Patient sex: F
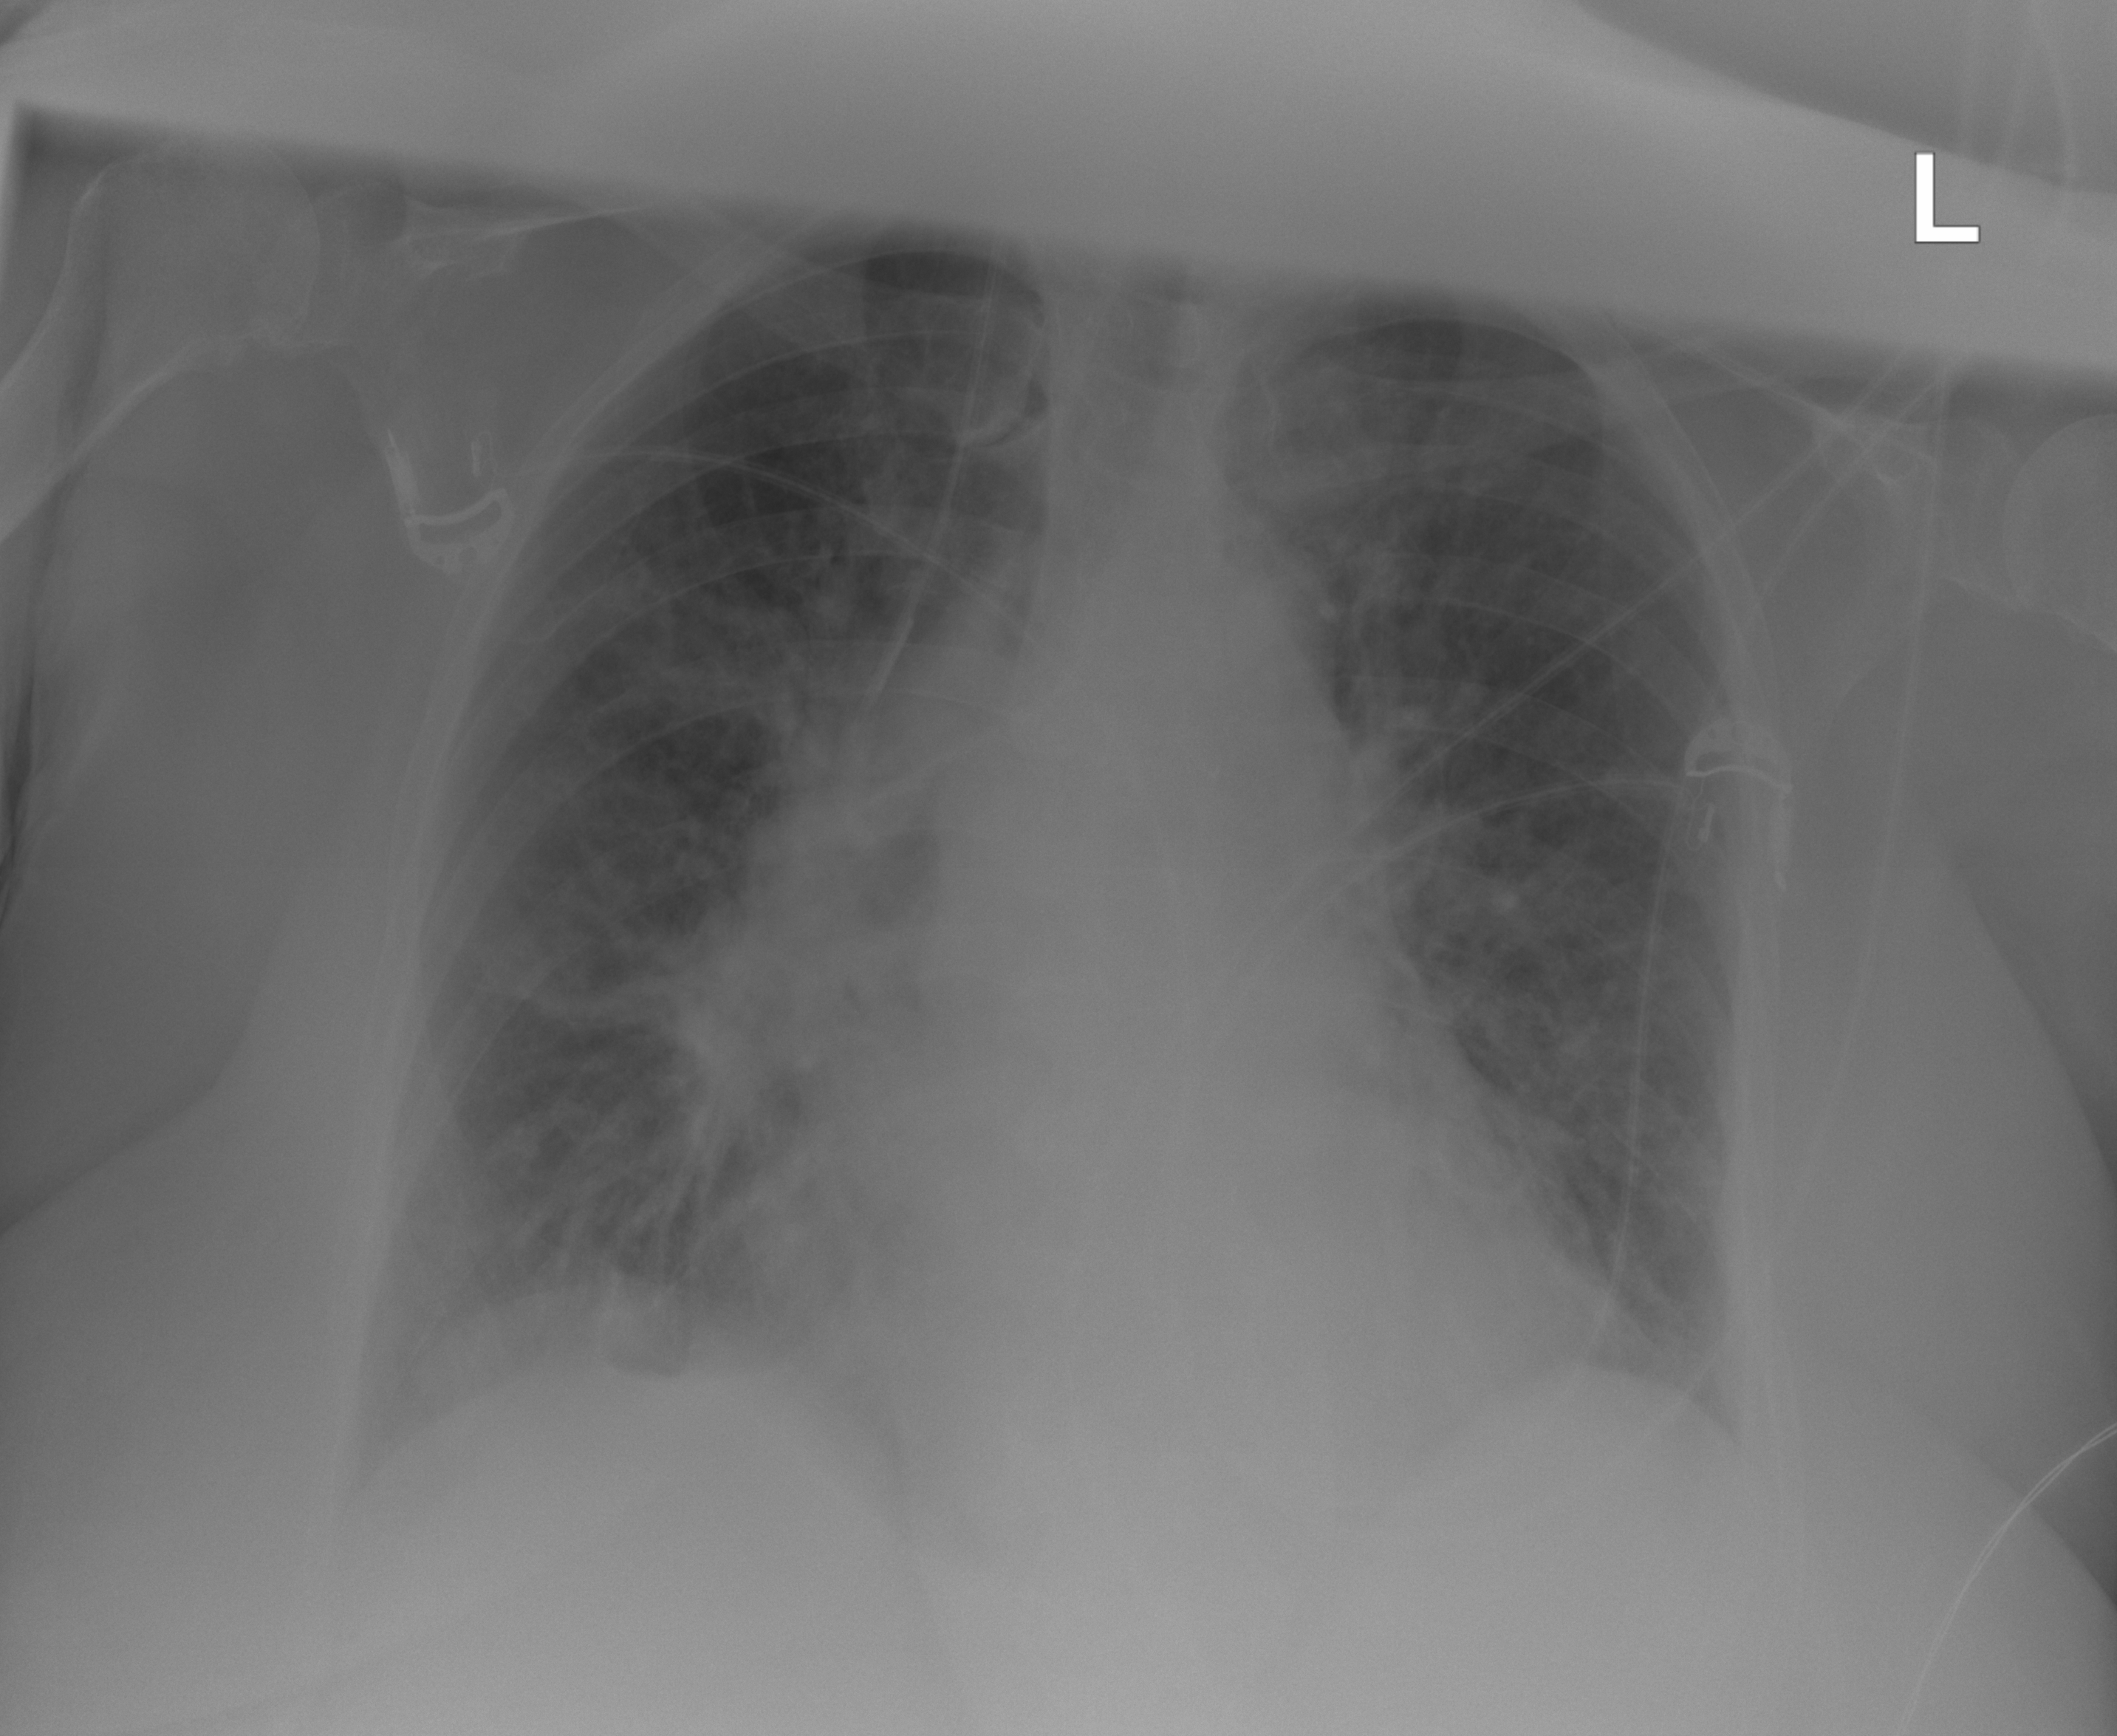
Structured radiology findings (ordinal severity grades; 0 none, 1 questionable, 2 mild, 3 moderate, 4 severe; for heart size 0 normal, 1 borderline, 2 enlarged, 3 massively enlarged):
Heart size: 2
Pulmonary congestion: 2
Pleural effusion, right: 2
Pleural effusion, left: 0
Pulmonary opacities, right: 2
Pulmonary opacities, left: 0
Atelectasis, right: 2
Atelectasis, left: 2